Field crop: maize
Growth stage: 2
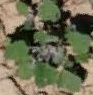
Species: chenopodium